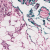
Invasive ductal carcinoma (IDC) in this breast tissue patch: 1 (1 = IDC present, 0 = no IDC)